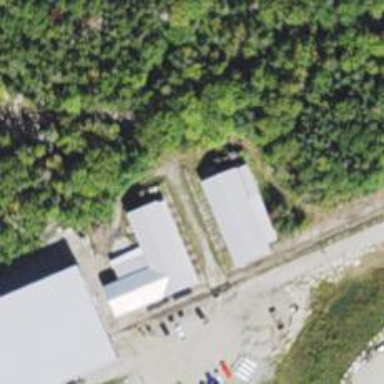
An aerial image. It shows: Preserved narrow-gauge railway in service yard.